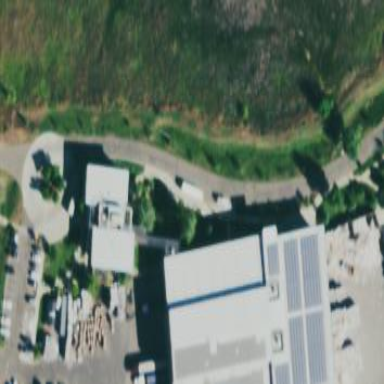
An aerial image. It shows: Recycling center located in building.